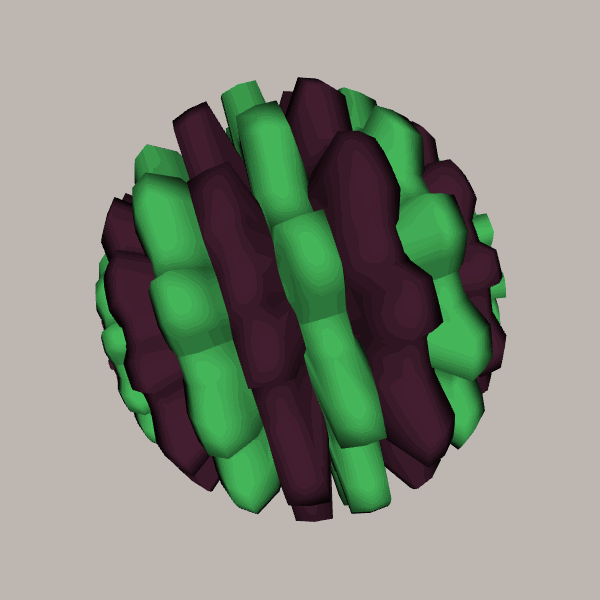
Background: light